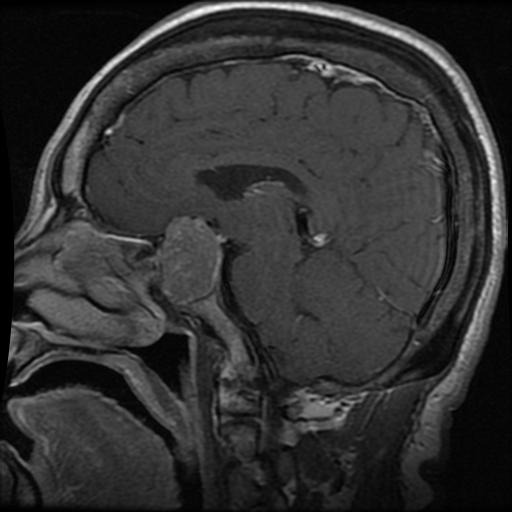
Label: pituitary